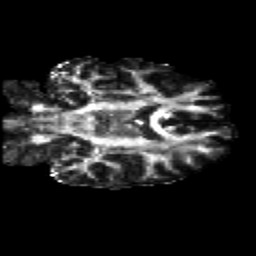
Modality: FA
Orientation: coronal
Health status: healthy
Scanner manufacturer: siemens
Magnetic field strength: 3 T
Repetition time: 12 s
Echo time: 0.092 s